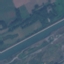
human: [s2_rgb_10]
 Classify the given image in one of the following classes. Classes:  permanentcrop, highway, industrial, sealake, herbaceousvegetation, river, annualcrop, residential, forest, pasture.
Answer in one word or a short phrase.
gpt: River